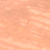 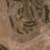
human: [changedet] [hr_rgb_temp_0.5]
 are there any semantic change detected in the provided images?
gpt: Many houses and gardens were realized in the desert.